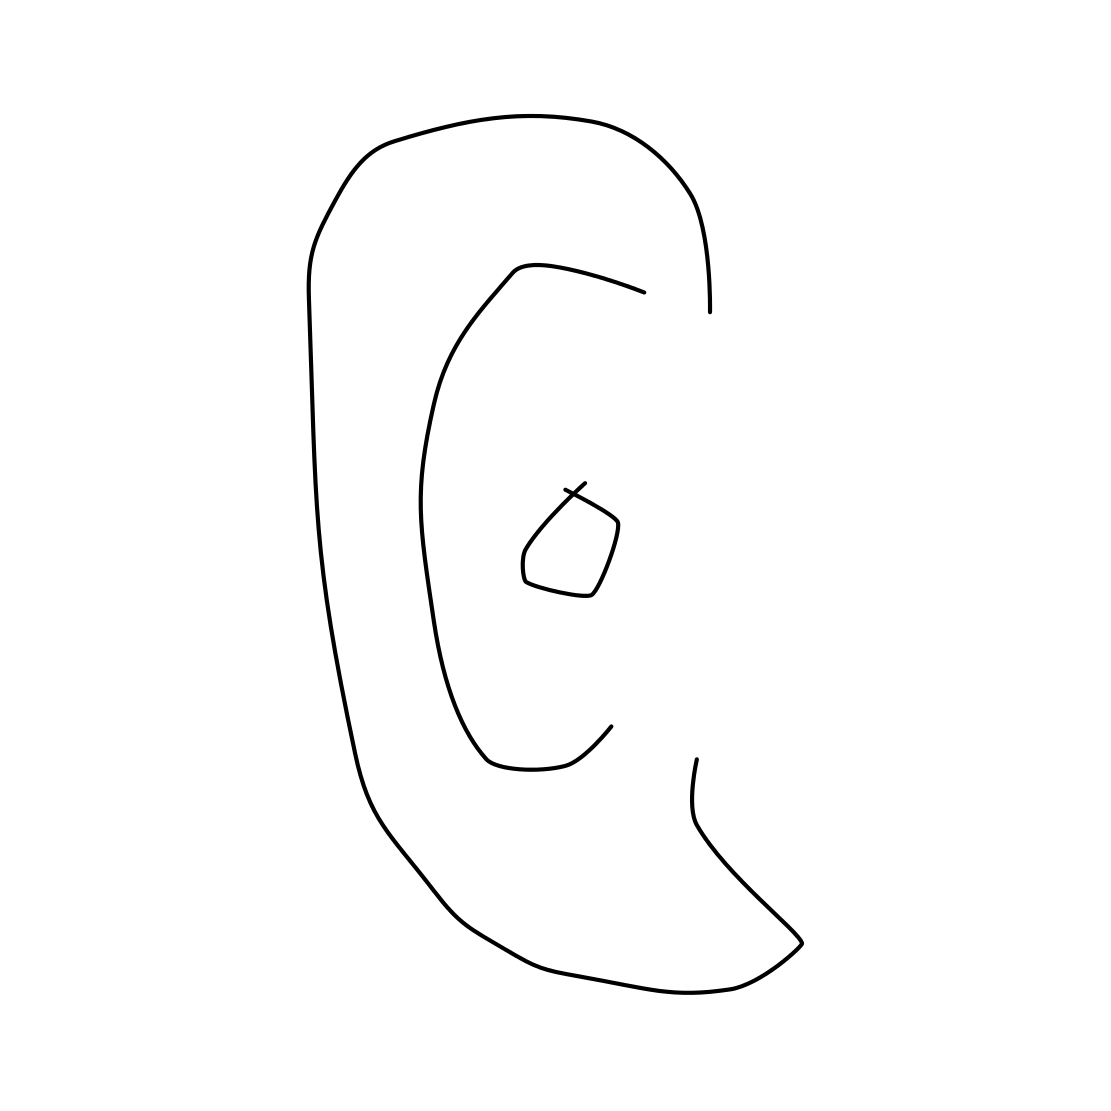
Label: ear